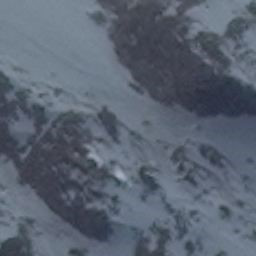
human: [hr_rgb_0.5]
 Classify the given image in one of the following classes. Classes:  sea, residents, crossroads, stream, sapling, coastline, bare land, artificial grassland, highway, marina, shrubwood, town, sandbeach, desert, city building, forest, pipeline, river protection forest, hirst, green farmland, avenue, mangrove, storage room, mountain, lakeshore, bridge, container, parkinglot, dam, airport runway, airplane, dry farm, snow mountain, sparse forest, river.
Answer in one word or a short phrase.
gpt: snow mountain